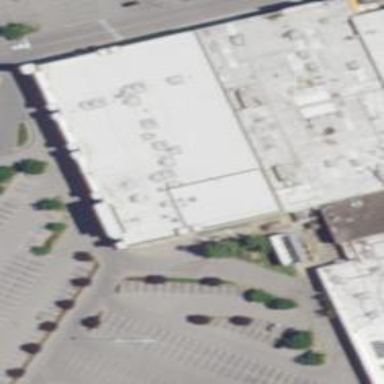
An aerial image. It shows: Cinema.